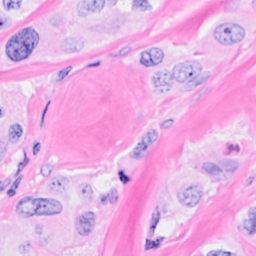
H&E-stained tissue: Breast